Question: I have a series options a user can choose, which I am able to track via an observable array. The array itself is fed from a Model which I bring in to knockout via the Knockout Mapping extension (ko.mapping.fromJS). Everything is working fine.
Explaining this will get a but wordy and may cause more confusion to see the diagram below:

Basically:
- - - - -
Initially - I was thinking - I would just let the users add duplicates and handle dupes via validation - if this is the only option I'll likely fall back to it.
I discovered "<URL>" but the example provided declares the array in-line, and I'm not sure how I can attach this type of call back to an observable array I auto map using the mapping extension.
In a nutshell, I'm wondering if anyone has an idea on how to disable a previous selection (remember ALL selections are in one observable array, and the SELECTED ones are in another one) - or whether this is not possible given the source of my data. So in the hot pink selected annotation in the image - I'd ideally like only "Item B and Item C" to show up - but if ITEM A can be that would work too.
I don't know if jQuery manipulation of the DOM would be viable? It would have to occur after databinding, and may get messy.
Depending on the answer here - my next screen has cascading dropdowns and I was thinking of applying this same unique selection approach - but to a combination.
'''
public class ItemsModel
{
public List<ItemTypes> ItemTypes{ get; set; }
public List<SelectedItemTypes> SelectedItemTypes{ get; set; }
}
public class ItemTypes
{
public int Id { get; set; }
public string Description { get; set; }
}
public class SelectedItemTypes
{
public int Id { get; set; }
public decimal Amount { get; set; }
}
'''
**Javascript/HTML (again snipped for pertinent parts) **
'''
self.worksheetitems = ko.mapping.fromJS(@Html.Raw(Model.ToJson()))
/* Adds an Item */
self.addItem= function () {
self.worksheetitems
.SelectedItemTypes.push({ 'Id': ko.observable(),
'Amount': ko.observable(0)});
'''
Html Table that holds this stuff (notice the foreach through the selected items, and binding to the all items array):
'''
<!-- Items -->
<tbody data-bind=
"visible: worksheetitems.SelectedItemTypes().length > 0,
foreach: worksheetitems.SelectedItemTypes">
<tr>
<td>
<select data-bind=
"options: $root.worksheetitems.ItemTypes(),
optionsText: 'Description',
optionsValue: 'Id', value: Id"></select>
</td>
<tr/>
<!-- Snipped -->
<button data-bind="click: $root.addItem">Add</button>
<!-- Add Another Item -->
'''
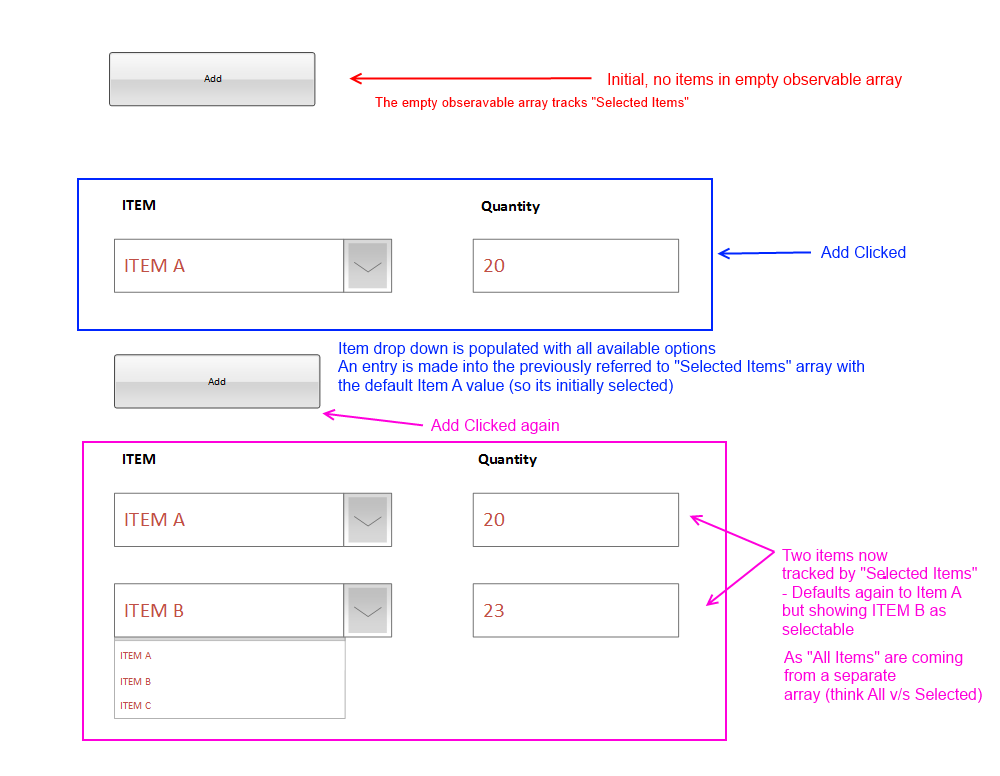
Answer: Not sure if I understand correctly, but it sounds like you're looking for <URL>:
'''
self.AvailableItemTypes = ko.computed(function() {
var selectedTypeIds = this.SelectedItemTypes().map(function(el) {
return el.Id;
});
return this.ItemTypes().filter(function(el) {
return selectedTypeIds.indexOf(el.Id) === -1;
});
});
'''